Question: I'm working on a project and trying to fix a bug found in the system. The code that I have access to doesn't build (it's a huge project with a lot of dll files, some of which are missing on my workspace). I have access to the part of the code I'm trying to debug, but can't build it. So I started the compiled '.exe' file and attached to it in VS. When I set a breakpoint in the code, it's disabled and says 'No symbols have been loaded for this document.' So my question is, what additional info/files is the debugger looking for? I'm assuming it's looking for the 'pdb' file for that specific assembly, which doesn't exist on my machine.
When I try to attach to the exe file, I get this warning:

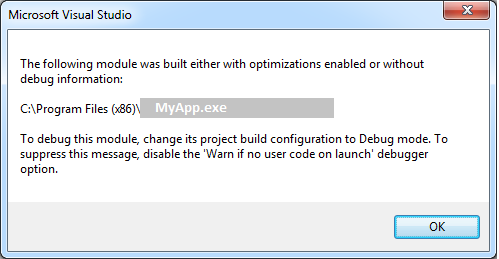
Answer: > what additional info/files is the debugger looking for? I'm assuming it's looking for the pdb file for that specific assembly, which doesn't exist on my machine.
Your assumption is correct.
Some ways you can solve your problem are:
- - - - - -